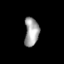
Tissue: skin
Cell type: Epithelial cells
Senescence score: 0.2779
Nuclear area (px): 401
Mean DAPI intensity: 162.82